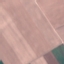
Land use / land cover: AnnualCrop